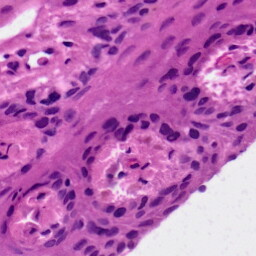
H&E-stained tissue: Skin